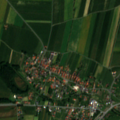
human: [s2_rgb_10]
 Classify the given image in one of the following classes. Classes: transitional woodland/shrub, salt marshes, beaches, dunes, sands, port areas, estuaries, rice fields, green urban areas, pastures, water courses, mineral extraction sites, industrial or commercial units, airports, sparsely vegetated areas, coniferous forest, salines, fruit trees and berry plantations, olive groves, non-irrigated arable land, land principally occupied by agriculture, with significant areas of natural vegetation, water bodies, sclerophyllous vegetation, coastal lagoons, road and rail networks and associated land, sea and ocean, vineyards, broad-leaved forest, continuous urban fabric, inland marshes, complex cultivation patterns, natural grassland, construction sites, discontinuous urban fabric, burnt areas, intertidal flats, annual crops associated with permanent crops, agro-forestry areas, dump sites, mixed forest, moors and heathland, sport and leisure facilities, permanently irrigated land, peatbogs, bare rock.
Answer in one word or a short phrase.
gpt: discontinuous urban fabric, non-irrigated arable land, land principally occupied by agriculture, with significant areas of natural vegetation